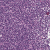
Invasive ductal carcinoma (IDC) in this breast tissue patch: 1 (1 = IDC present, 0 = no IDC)